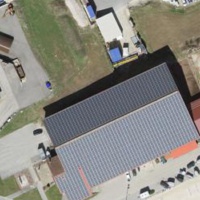
EUNIS habitat code: 54
Species observed at this site:
Galeopsis tetrahit